Question: I have a Swagger spec that defines a HEAD operation:
'''
head:
description: show flight exist or not.
parameters:
- name: flight_no
in: path
type: string
description: Flight_no
required: true
produces:
- application/json
- application/xml
responses:
200:
description: success response
schema:
type: array
items:
$ref: '#/definitions/Data'
'404':
description: flight does not exist
'''
In Swagger UI v. 2, this HEAD operation has no "try it out" button. How can I add "try it out" for HEAD?

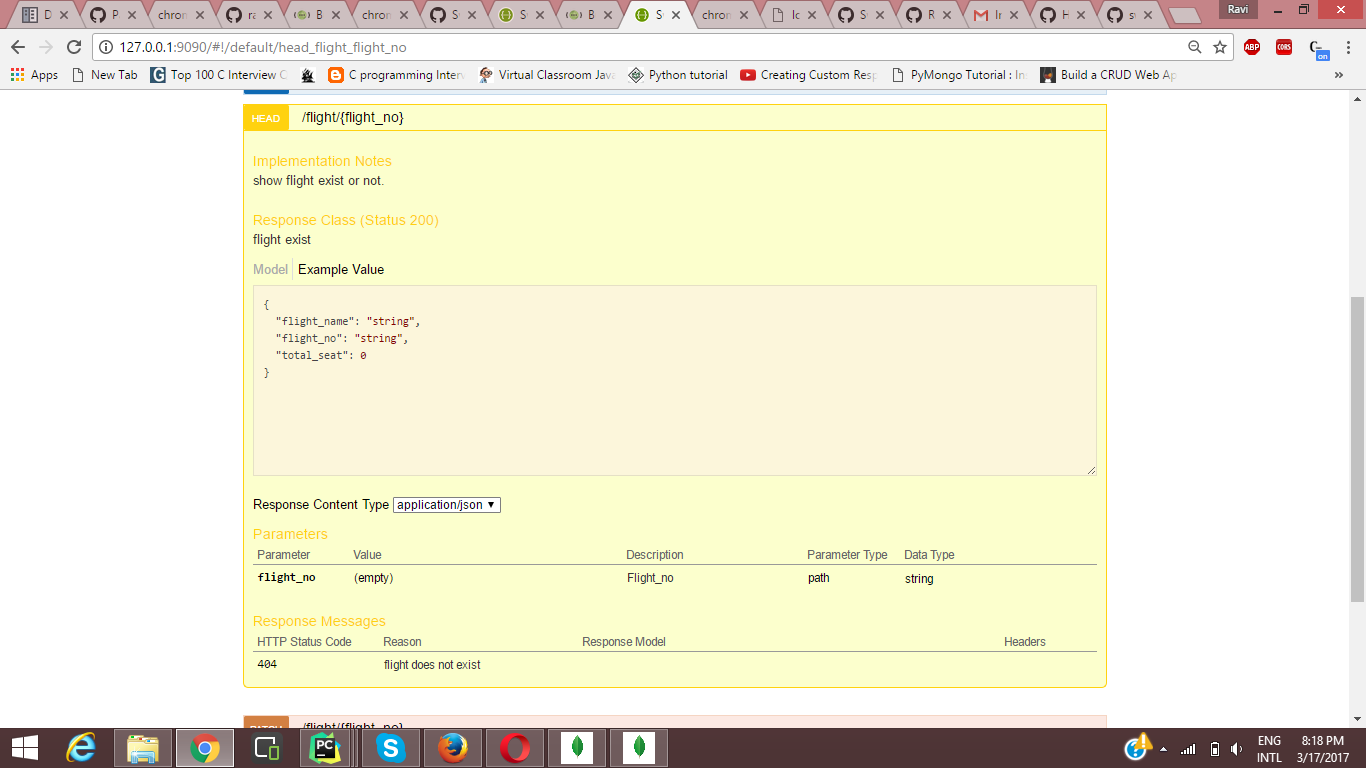
Answer: You can try Swagger UI 3.0 - HEAD has "try it out" by default in this version.
If you use Swagger UI 2.0, HEAD is disabled by default. You need to explicitly enable it in the 'supportedSubmitMethods' list in the Swagger UI initialization code in index.html:
'''
window.swaggerUi = new SwaggerUi({
url: url,
dom_id: "swagger-ui-container",
supportedSubmitMethods: ['get', 'post', 'put', 'delete', 'patch', 'head'],
// ^
// ------------------------------------------------------------------+
'''
By the way, 'schema' in a HEAD response is not really useful because HEAD is not supposed to return an actual body - only the headers. You should change the 200 response to:
'''
responses:
200:
description: success response
'''